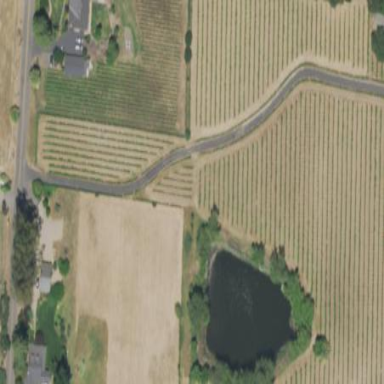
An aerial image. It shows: Vineyard with wine grapes as the main crop.